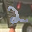
Label: 2